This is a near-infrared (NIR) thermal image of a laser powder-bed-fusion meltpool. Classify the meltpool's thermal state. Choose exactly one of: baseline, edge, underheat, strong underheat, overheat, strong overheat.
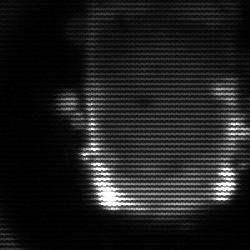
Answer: baseline